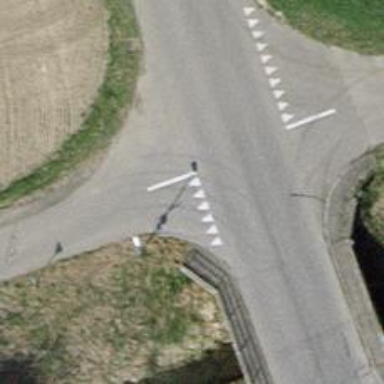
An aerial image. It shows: Road with "give way" sign.